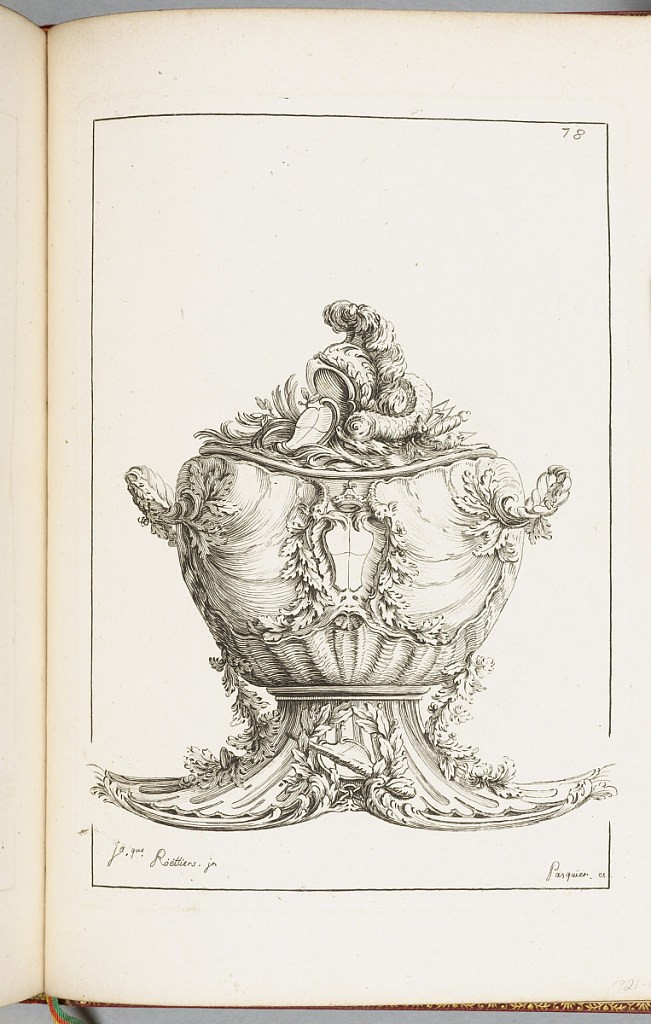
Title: Pot à Oille
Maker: Jacques III Roëttiers, French, 1707–84
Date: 1748
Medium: Etching on white laid paper
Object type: Print
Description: Tureen body, foot (shaped like fishtail), and lid made of shells ornamented with various kinds of leaves, handles made of twisted vines. At center, a crown and finial made of a plumed helmet, alongside a headless fish and arrows. The plate is signed and numbered.